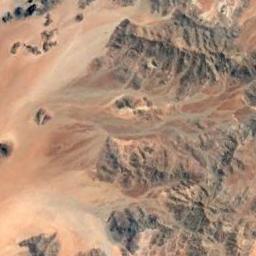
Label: mountain